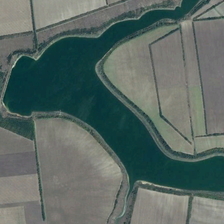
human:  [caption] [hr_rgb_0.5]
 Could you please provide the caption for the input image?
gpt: some green trees and some pieces of yellow farmlands are in two sides of a curved river .

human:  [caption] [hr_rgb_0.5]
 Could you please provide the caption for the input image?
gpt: some green trees and some pieces of yellow farmlands are in two sides of a curved river .

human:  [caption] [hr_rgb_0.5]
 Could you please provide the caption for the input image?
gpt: some green trees and some pieces of yellow farmlands are in two sides of a curved river .

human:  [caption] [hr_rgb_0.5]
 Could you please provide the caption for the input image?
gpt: some green trees and some pieces of yellow farmlands are in two sides of a curved river .

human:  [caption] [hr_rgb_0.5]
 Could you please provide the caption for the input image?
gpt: some green trees and some pieces of yellow farmlands are in two sides of a curved river .